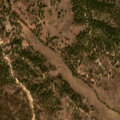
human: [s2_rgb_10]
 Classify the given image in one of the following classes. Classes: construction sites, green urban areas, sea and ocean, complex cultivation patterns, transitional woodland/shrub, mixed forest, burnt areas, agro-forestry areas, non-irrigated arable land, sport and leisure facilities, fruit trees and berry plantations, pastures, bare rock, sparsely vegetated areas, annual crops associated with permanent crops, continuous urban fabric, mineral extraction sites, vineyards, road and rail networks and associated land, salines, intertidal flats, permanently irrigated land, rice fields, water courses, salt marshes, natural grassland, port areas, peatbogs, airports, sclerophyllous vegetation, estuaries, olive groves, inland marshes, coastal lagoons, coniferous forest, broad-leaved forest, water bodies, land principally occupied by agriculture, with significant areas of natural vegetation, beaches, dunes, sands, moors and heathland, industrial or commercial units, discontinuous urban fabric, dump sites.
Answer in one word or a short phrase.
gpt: non-irrigated arable land, pastures, agro-forestry areas, broad-leaved forest